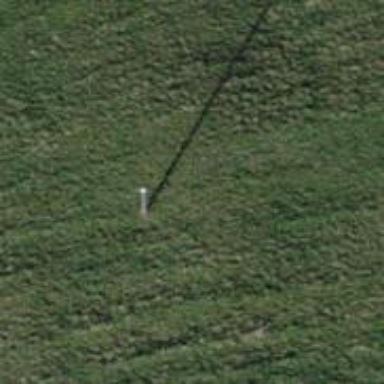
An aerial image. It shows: Straight power pole managing the electricity lines.